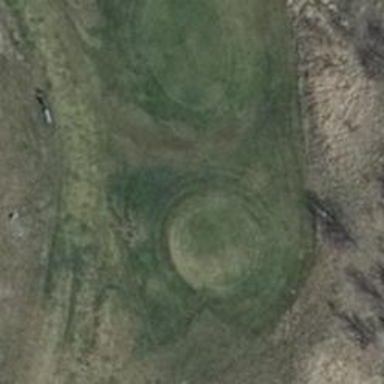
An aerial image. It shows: Golf tee.